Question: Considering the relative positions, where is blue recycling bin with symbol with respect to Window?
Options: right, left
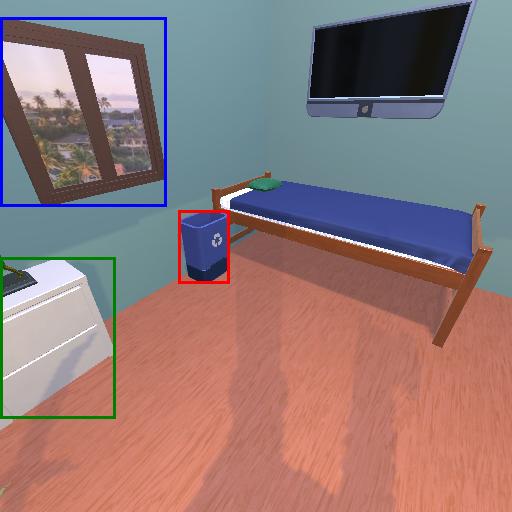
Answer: right